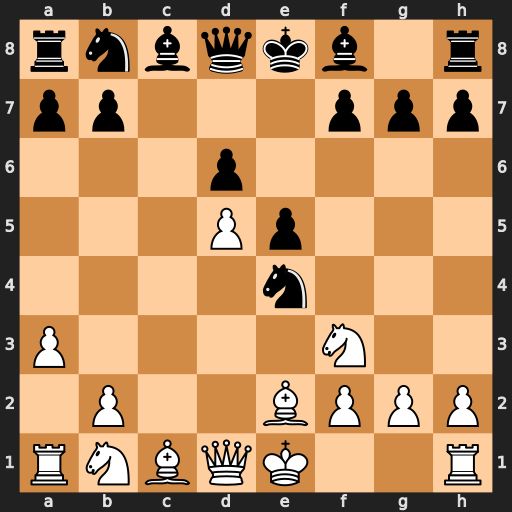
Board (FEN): rnbqkb1r/pp3ppp/3p4/3Pp3/4n3/P4N2/1P2BPPP/RNBQK2R
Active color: w
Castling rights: KQkq
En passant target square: -
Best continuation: Qa4+ Bd7 Qxe4